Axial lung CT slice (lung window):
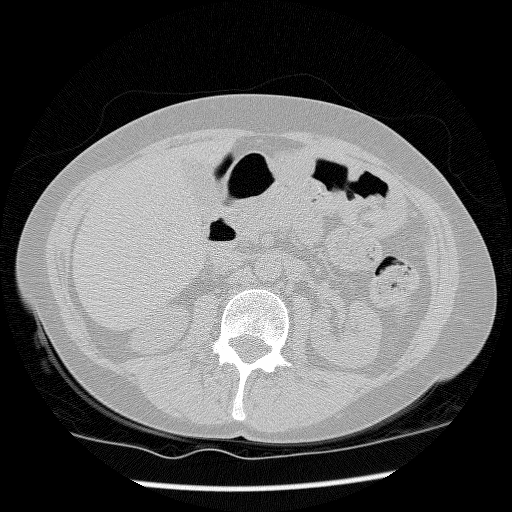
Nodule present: no